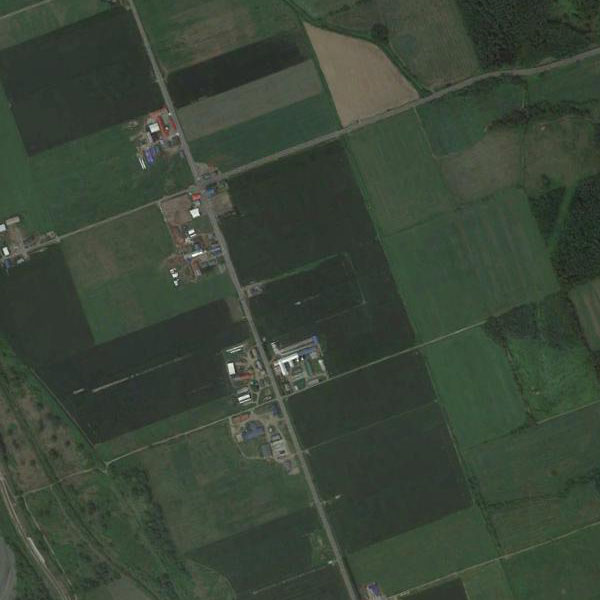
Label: Farmland